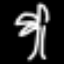
Label: palm tree